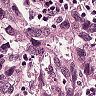
Metastatic tissue present: yes